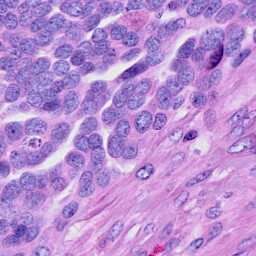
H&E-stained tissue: Ovarian